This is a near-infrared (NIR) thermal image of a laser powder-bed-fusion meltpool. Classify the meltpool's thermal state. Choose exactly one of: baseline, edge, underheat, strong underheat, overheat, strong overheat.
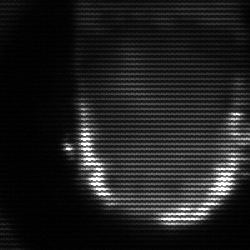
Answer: baseline